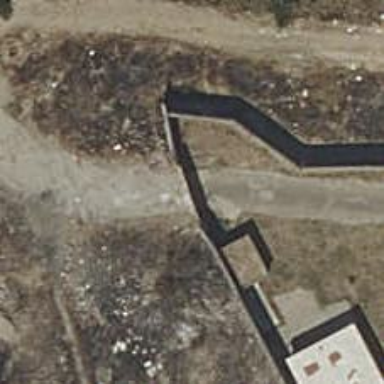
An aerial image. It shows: Gate.